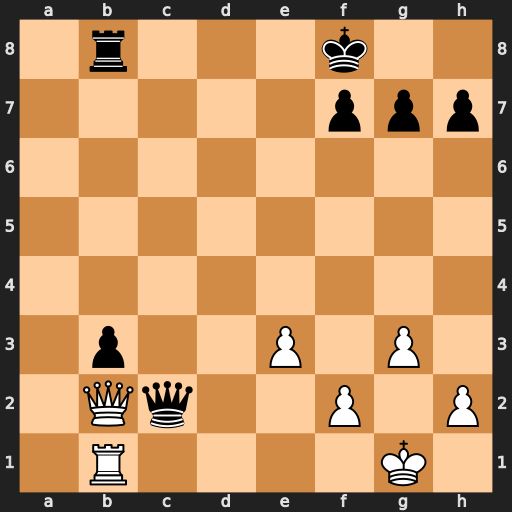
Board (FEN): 1r3k2/5ppp/8/8/8/1p2P1P1/1Qq2P1P/1R4K1
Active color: w
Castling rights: -
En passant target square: -
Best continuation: Qxc2 bxc2 Rxb8+ Ke7 Rc8